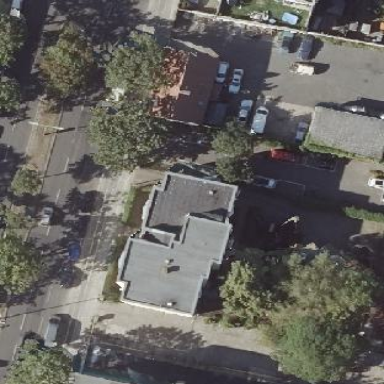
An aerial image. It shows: Building with apartments and flat roof.